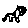
Label: cat